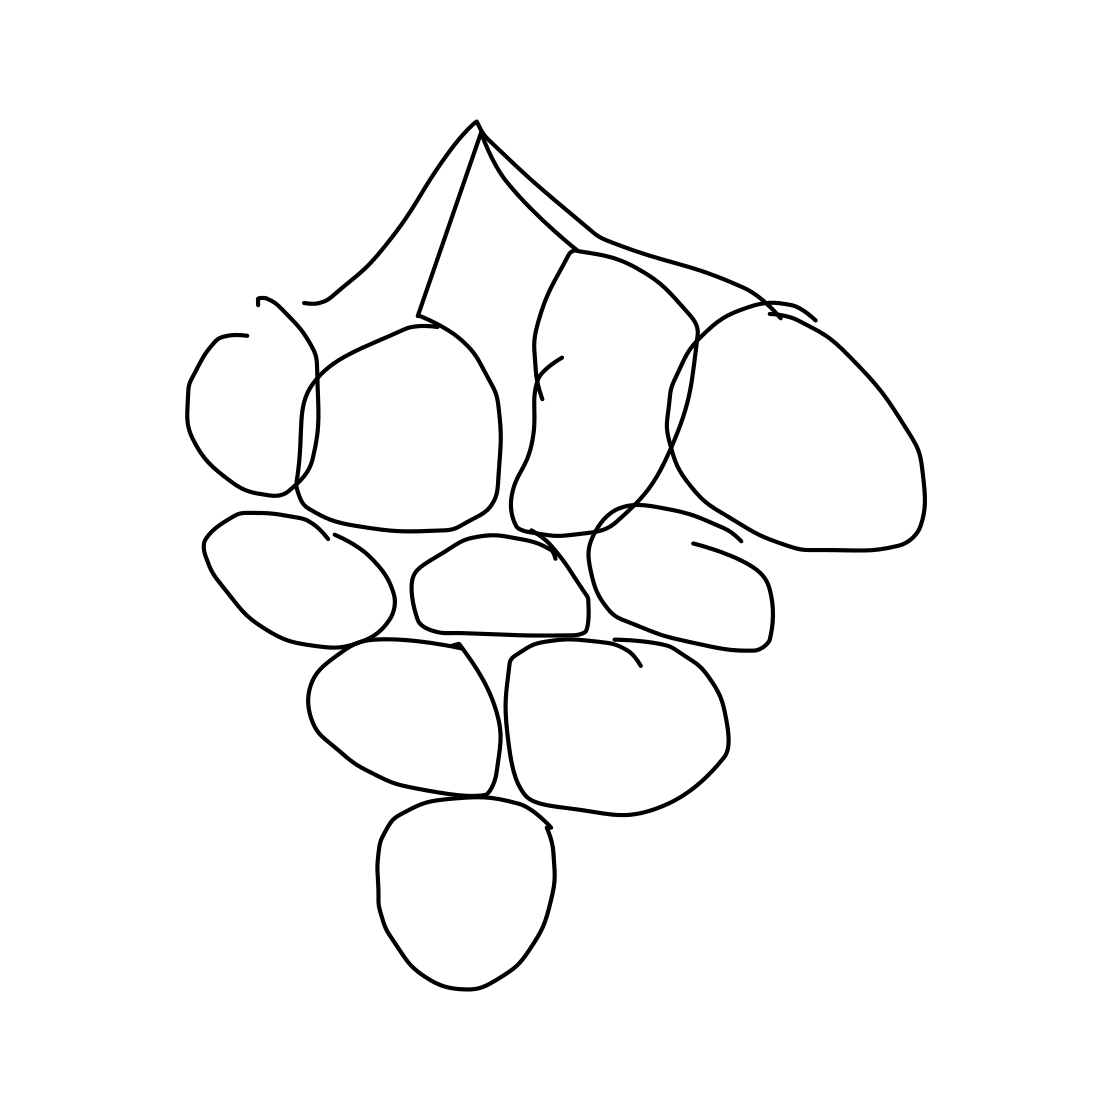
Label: grapes